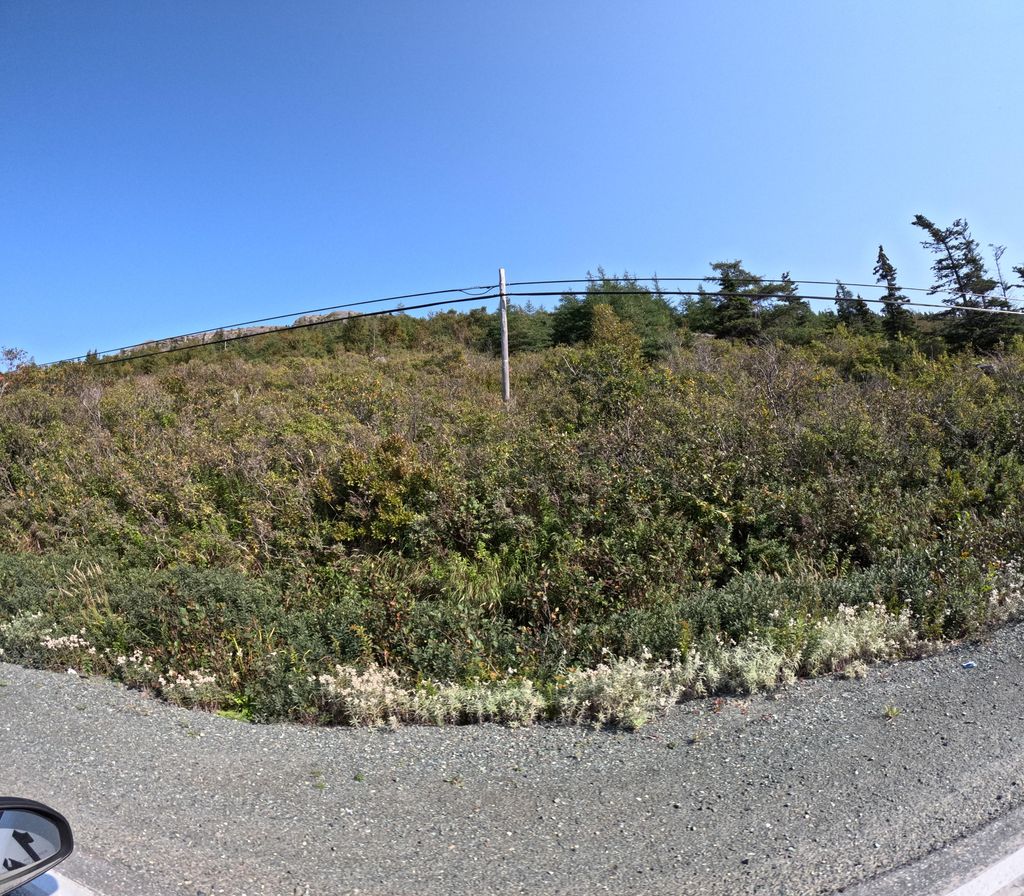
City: st_johns